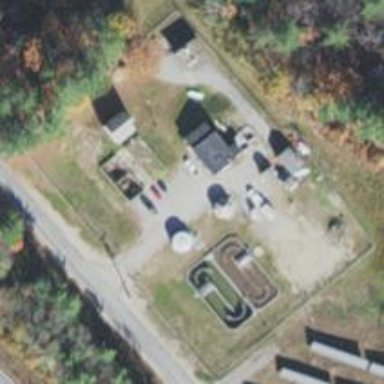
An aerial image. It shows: View of wastewater plant.